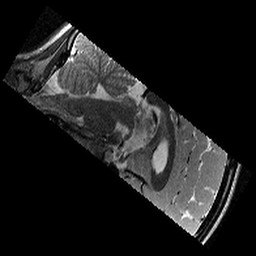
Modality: T2w
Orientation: sagittal
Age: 11
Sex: male
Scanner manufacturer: siemens
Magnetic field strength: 3 T
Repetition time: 9.23 s
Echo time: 0.067 s